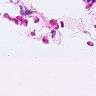
Metastatic tissue present: no